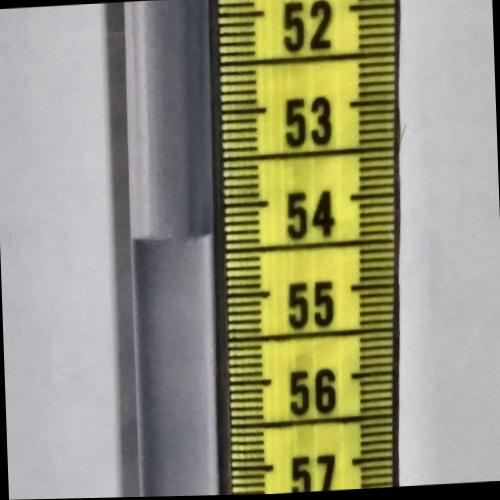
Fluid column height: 54.3 cm